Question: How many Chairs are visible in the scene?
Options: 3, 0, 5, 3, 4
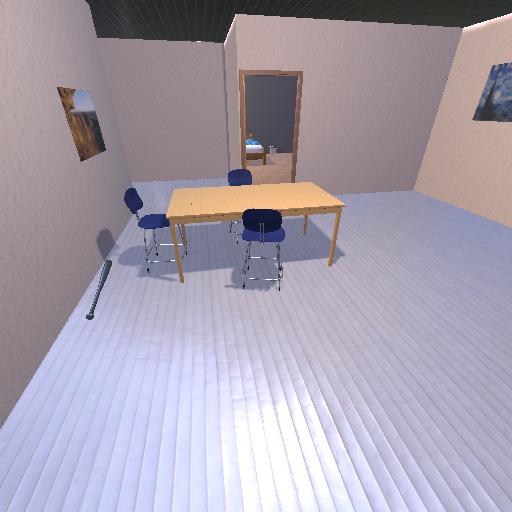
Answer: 3